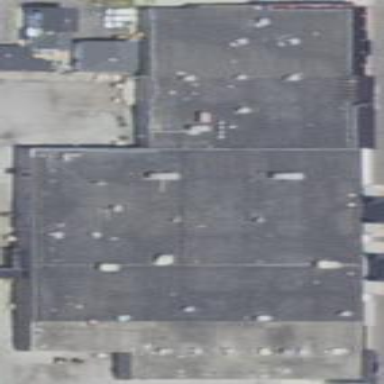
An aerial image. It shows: Retail building.